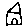
Label: house